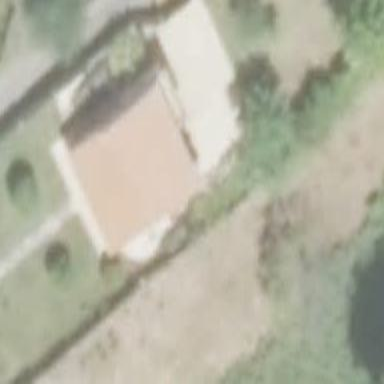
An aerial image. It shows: Simple house.